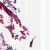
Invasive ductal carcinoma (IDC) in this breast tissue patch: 0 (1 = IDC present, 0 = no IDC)